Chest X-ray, AP view. Patient: 48 years old, sex F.
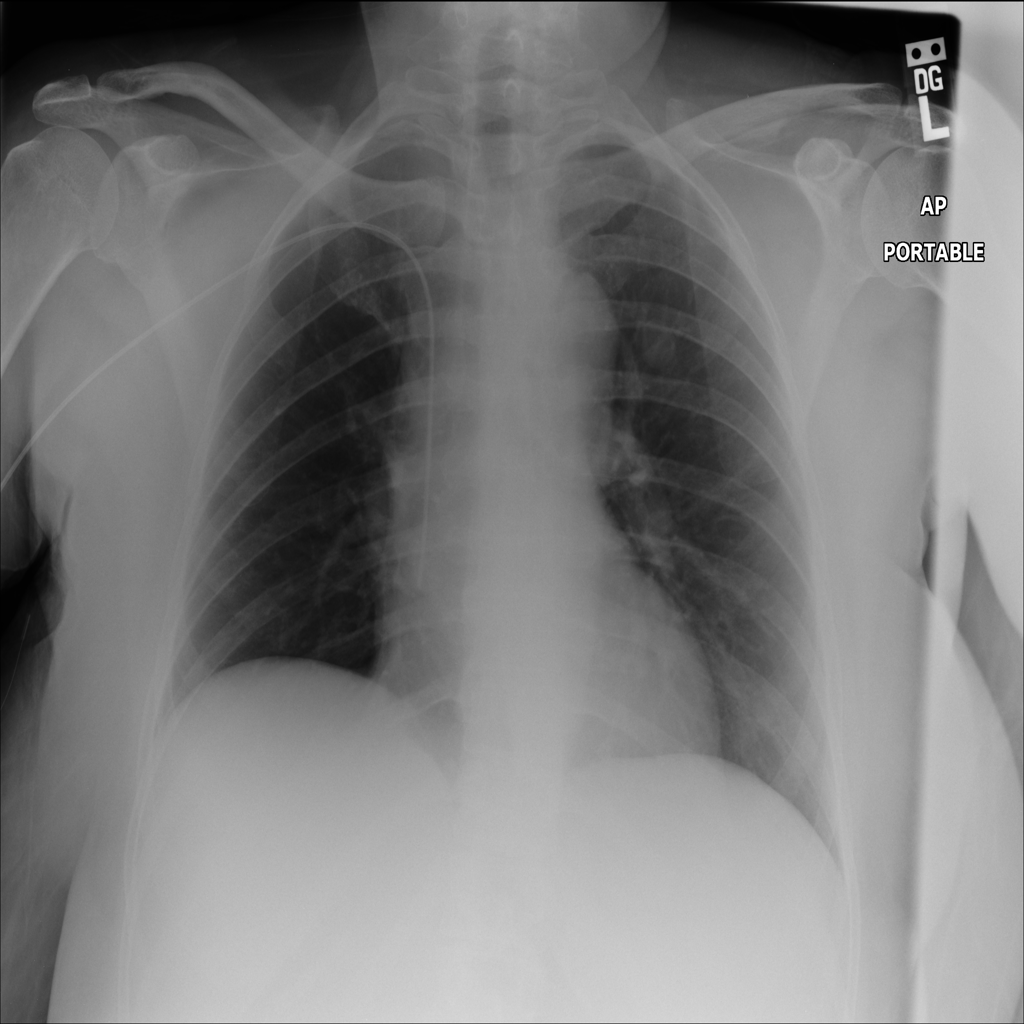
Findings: No Finding